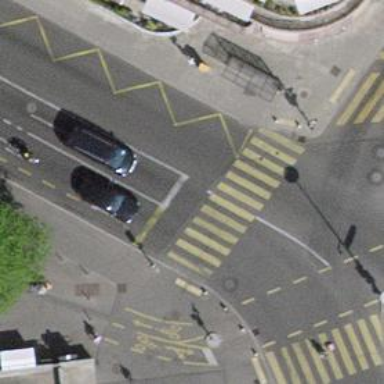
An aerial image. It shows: Road crossing with traffic signals.